Question: I have an 'UITabBarController' which is linked to 5 viewcontrollers as shown in the figure bellow.
In my opening screen, I have register page, if user does not register then I do not want to allow user to see any content of Rewards and Offers ViewController.
Whenever user clicks on tabbarviewcontroller, I would like to generate an 'UIAlertView' that displays either register or cancel.
My question is when the user clicks on the Rewards or Offers, how should I know which tabbar menu clicked to generate 'UIAlertView' ?
I am using storyboard. I have a 'tabbarcontroller' and a custom class of this tabbarcontroller. Header file is as follows:
'''
#import <UIKit/UIKit.h>
@interface MainHarvestGrillTabBarViewController : UITabBarController <UITabBarDelegate>
@end
'''
I would like to know how should I have access which tab is clicked.
I have implemented the following code, but it always return o no matter which tab is clicked.
'''
- (void)tabBar:(UITabBar *)tabBar didSelectItem:(UITabBarItem *)item
{
NSUInteger index = self.tabBarController.selectedIndex;
NSLog(@"index %lu",(unsigned long)index);
// Recenter the slider (this application does not accumulate multiple filters)
// Redraw the view with the new settings
}
'''

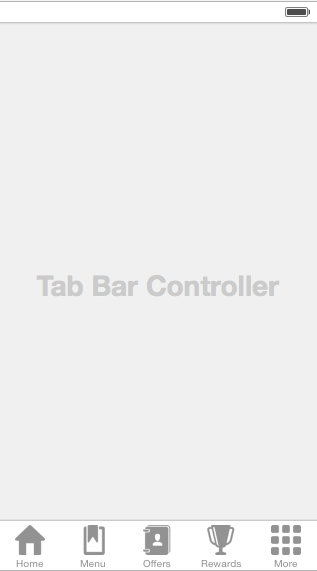
Answer: You could check which tab was selected using the tab bar's 'didSelectItem' protocol method but this won't prevent the view controller from being displayed. Instead you can make use of the 'UITabBarControllerDelegate' protocol and implement the 'shouldSelectViewController:(UIViewController *)viewController' method. So then you would check the selected view controller and act accordingly. Below is an example for preventing the user selecting the Rewards tab:
'''
- (BOOL)tabBarController:(UITabBarController *)tabBarController shouldSelectViewController:(UIViewController *)viewController {
if ([tabBarController.viewControllers objectAtIndex:3] == viewController) {
UIAlertView *alertView = [[UIAlertView alloc]initWithTitle:@"Alert" message:@"Alert message" delegate:nil cancelButtonTitle:nil otherButtonTitles:nil];
[alertView show];
return NO;
}
return YES;
}
'''
You'd place this in your tab bar controller class. You also need to add '<UITabBarControllerDelegate>' to your header file and set 'self.delegate = self;' in 'viewDidLoad'.